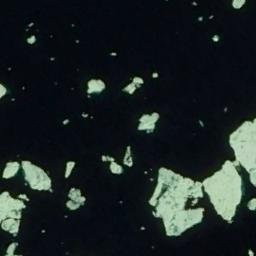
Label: sea_ice